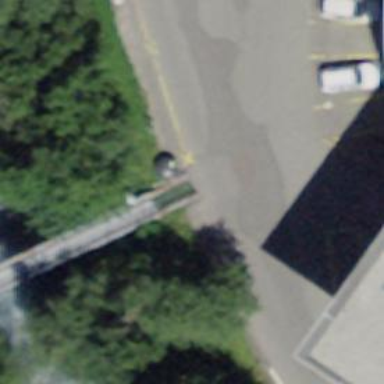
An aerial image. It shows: Metal bridge over path.